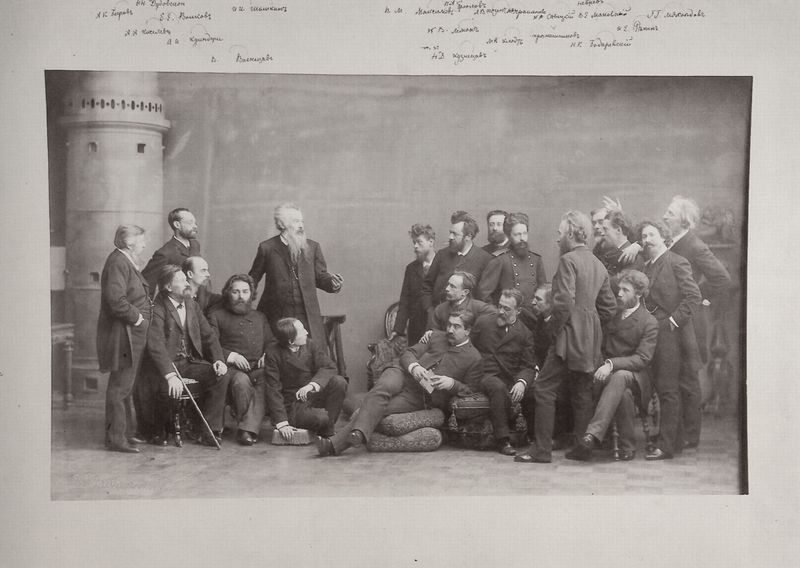
Titel: Gruppe russischer Maler, St. Petersburg
Künstler: Andrej I. Denier
Schlagwörter: gruppe, hand, sitzen, braun, geste, grau, hintergrund, männer, profil, reden, schwarz, stuhl, stühle, säule, tisch, unterhalten, weiss, ansammlung, gesellschaft, gespräch, herren, versammlung, alt, anzug, anzüge, bart, bärte, hose, schnurrbart, stehen, vollbart, diskutieren, gelehrte, gesten, hände, möbel, sitzend, stehend, familie, personen, verbindung, kamin, ofen, stock, turm, schrift, liegen, unterhaltung, hosen, rede, signiert, hocker, loge, lehnen, kissen, frack, herrschaften, gestühl, polster, trennung, liegend, gehrock, gruppen, foto, fotografie, photographie, politik, uniform, uniformen, buchstaben, jacken, ketten, beschriftung, spazierstock, treffen, gruppenbild, namen, photo, lässig, diskussion, männder, anlehnen, westen, turban, gegenüber, aufnahme, disput, akademie, handschrift, vereinigung, verein, schnurrbärte, studio, russisch, anmerkungen, signaturen, unterschriften, truppe, spalt, schwazr, kyrillisch, debatte, austausch, fotograf, phozo, senior, schwarz weiß fotografie, professoren, debattieren, diskusion, duskutieren, firmenfoto, knöpffe, kollegium, mane, ncht farbig, tücken, zäsur